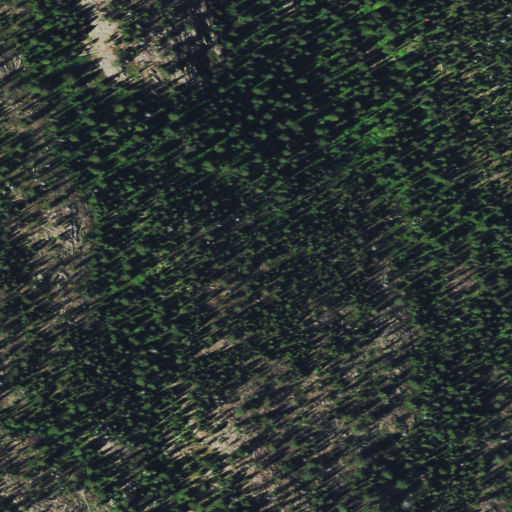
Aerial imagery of depression(s) in Montana named Grant Creek Basin containing evergreen forest and shrub